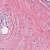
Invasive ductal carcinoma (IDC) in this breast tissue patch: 0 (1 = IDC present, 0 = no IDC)